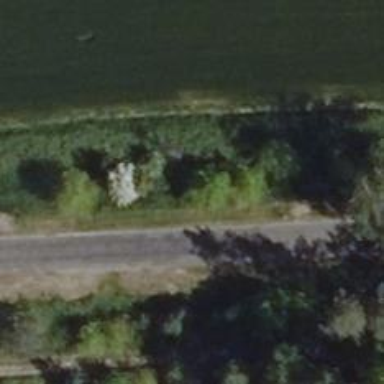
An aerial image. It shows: Row of broadleaved trees.